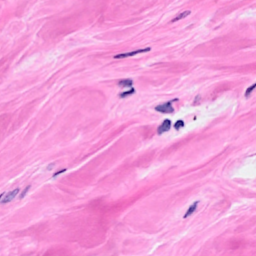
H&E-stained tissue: Breast